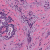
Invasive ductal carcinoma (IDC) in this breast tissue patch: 0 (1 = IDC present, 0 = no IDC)